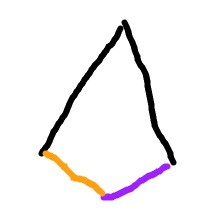
Shape: kite